Question: I'm using xcode6 with ARC.
I have a login storyboard with login stuff.
I have a login process wich a wish to run in background (other thread).
So cool 'im using :
'''
dispatch_async(dispatch_get_global_queue(DISPATCH_QUEUE_PRIORITY_BACKGROUND, 0), ^{
// Call Async URL
});
'''
But i have some difficulties mostly because I'have to call multiple async URLs.
So no problem, I try to implement this:

'''
dispatch_async(dispatch_get_global_queue(DISPATCH_QUEUE_PRIORITY_BACKGROUND, 0), ^{
dispatch_semaphore_t sema = dispatch_semaphore_create(0);
dispatch_async(dispatch_get_global_queue(DISPATCH_QUEUE_PRIORITY_BACKGROUND, 0), ^{
// Call Async URL withcallback block
// In block
dispatch_semaphore_signal(sema);
});
// Wait 30 seconds max to finish
dispatch_semaphore_wait(sema, dispatch_time(DISPATCH_TIME_NOW, 30*10^9));
sema = dispatch_semaphore_create(0);
// check if is ok to continue
dispatch_async(dispatch_get_global_queue(DISPATCH_QUEUE_PRIORITY_BACKGROUND, 0), ^{
// Call Async URL withcallback block
// In block
dispatch_semaphore_signal(sema);
});
// Wait 30 seconds max to finish
dispatch_semaphore_wait(sema, dispatch_time(DISPATCH_TIME_NOW, 30*10^9));
});
'''
Is it ok to do this or is there an other way ?
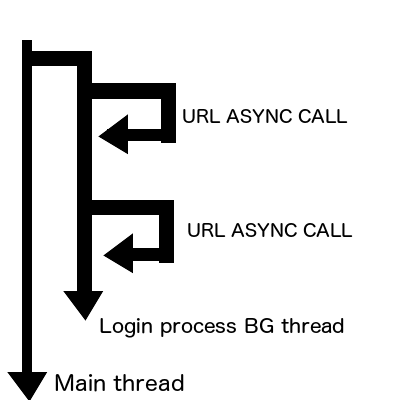
Answer: I'm not sure you need to complicate things this much. You are 'dispatch_async' to the same queue and you indicate that the calls you're making are themselves asynchronous.
Assuming that '// Call Async URL withcallback block' indicates the call you're making is also asynchronous and takes a callback block that it executes upon completion, all of your source code above could be replaced with the following:
'''
[<some async call> block:^{
[<some other async call> block:^{
}];
}];
'''